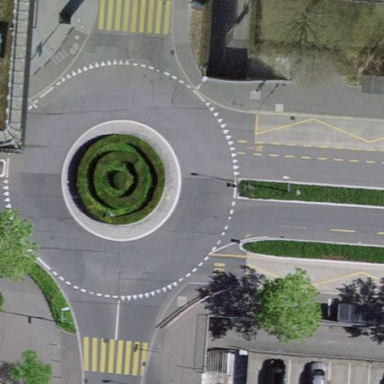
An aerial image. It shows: Tertiary road with asphalt surface leading to roundabout.